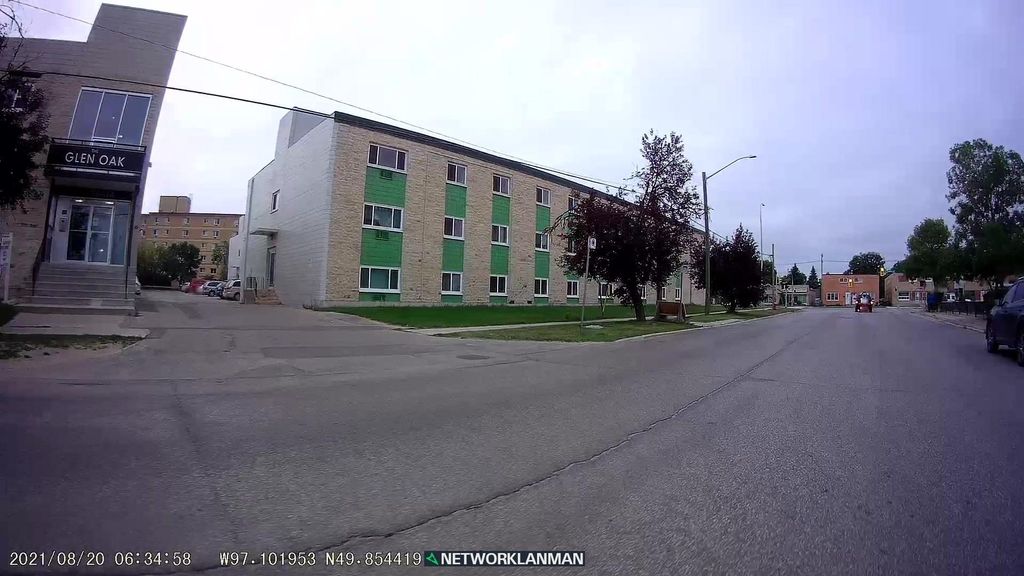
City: winnipeg